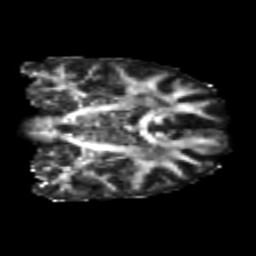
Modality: FA
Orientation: coronal
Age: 24
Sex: male
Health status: healthy
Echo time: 0.074 s